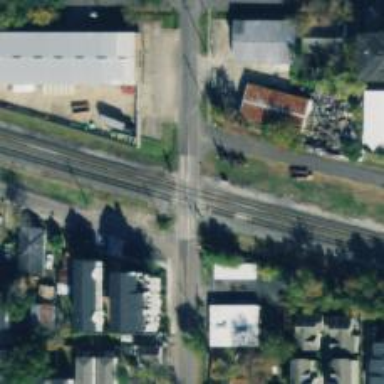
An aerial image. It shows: Level crossing along the railway.